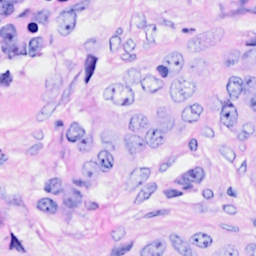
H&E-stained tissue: Breast